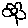
Label: flower